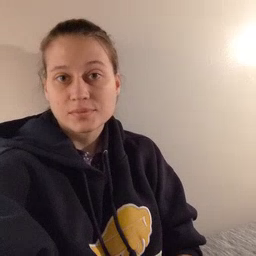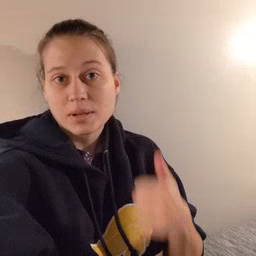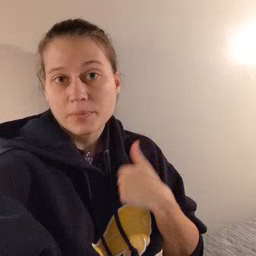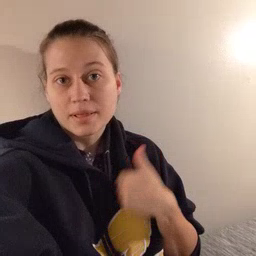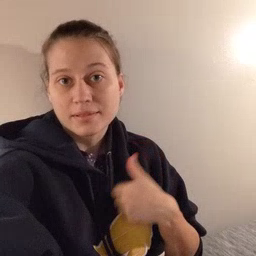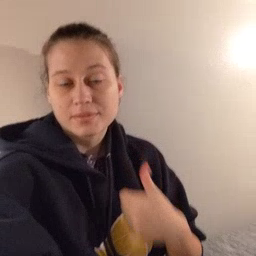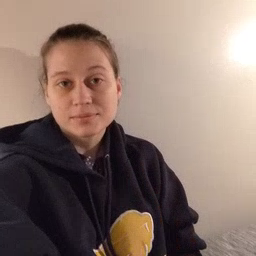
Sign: bath